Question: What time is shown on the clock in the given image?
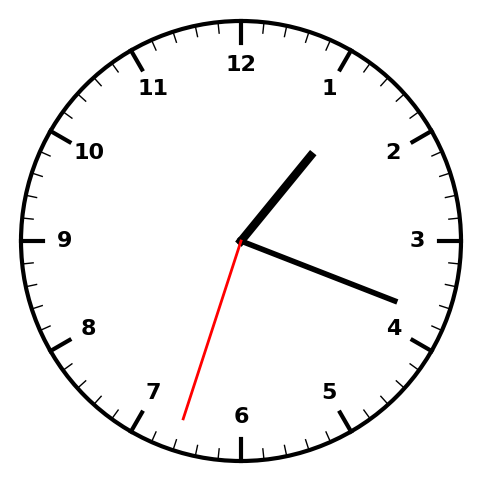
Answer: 01:18:33